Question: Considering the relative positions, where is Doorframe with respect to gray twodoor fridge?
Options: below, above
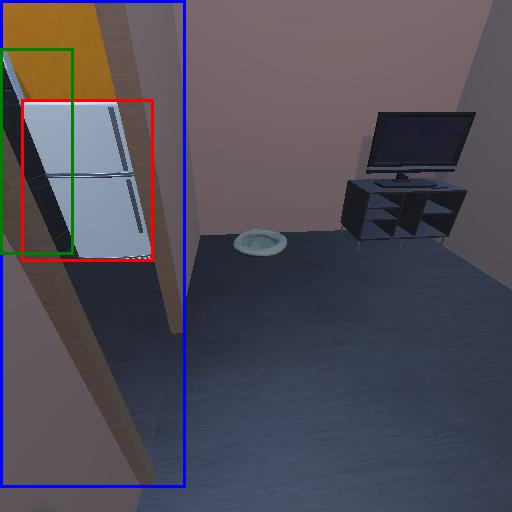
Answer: below